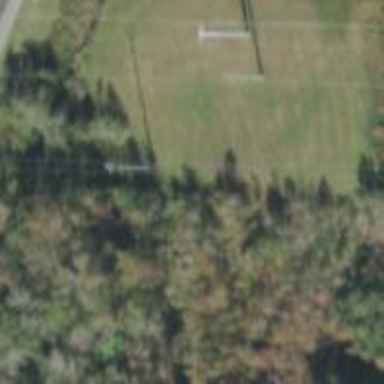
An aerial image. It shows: Power pole.